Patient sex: M
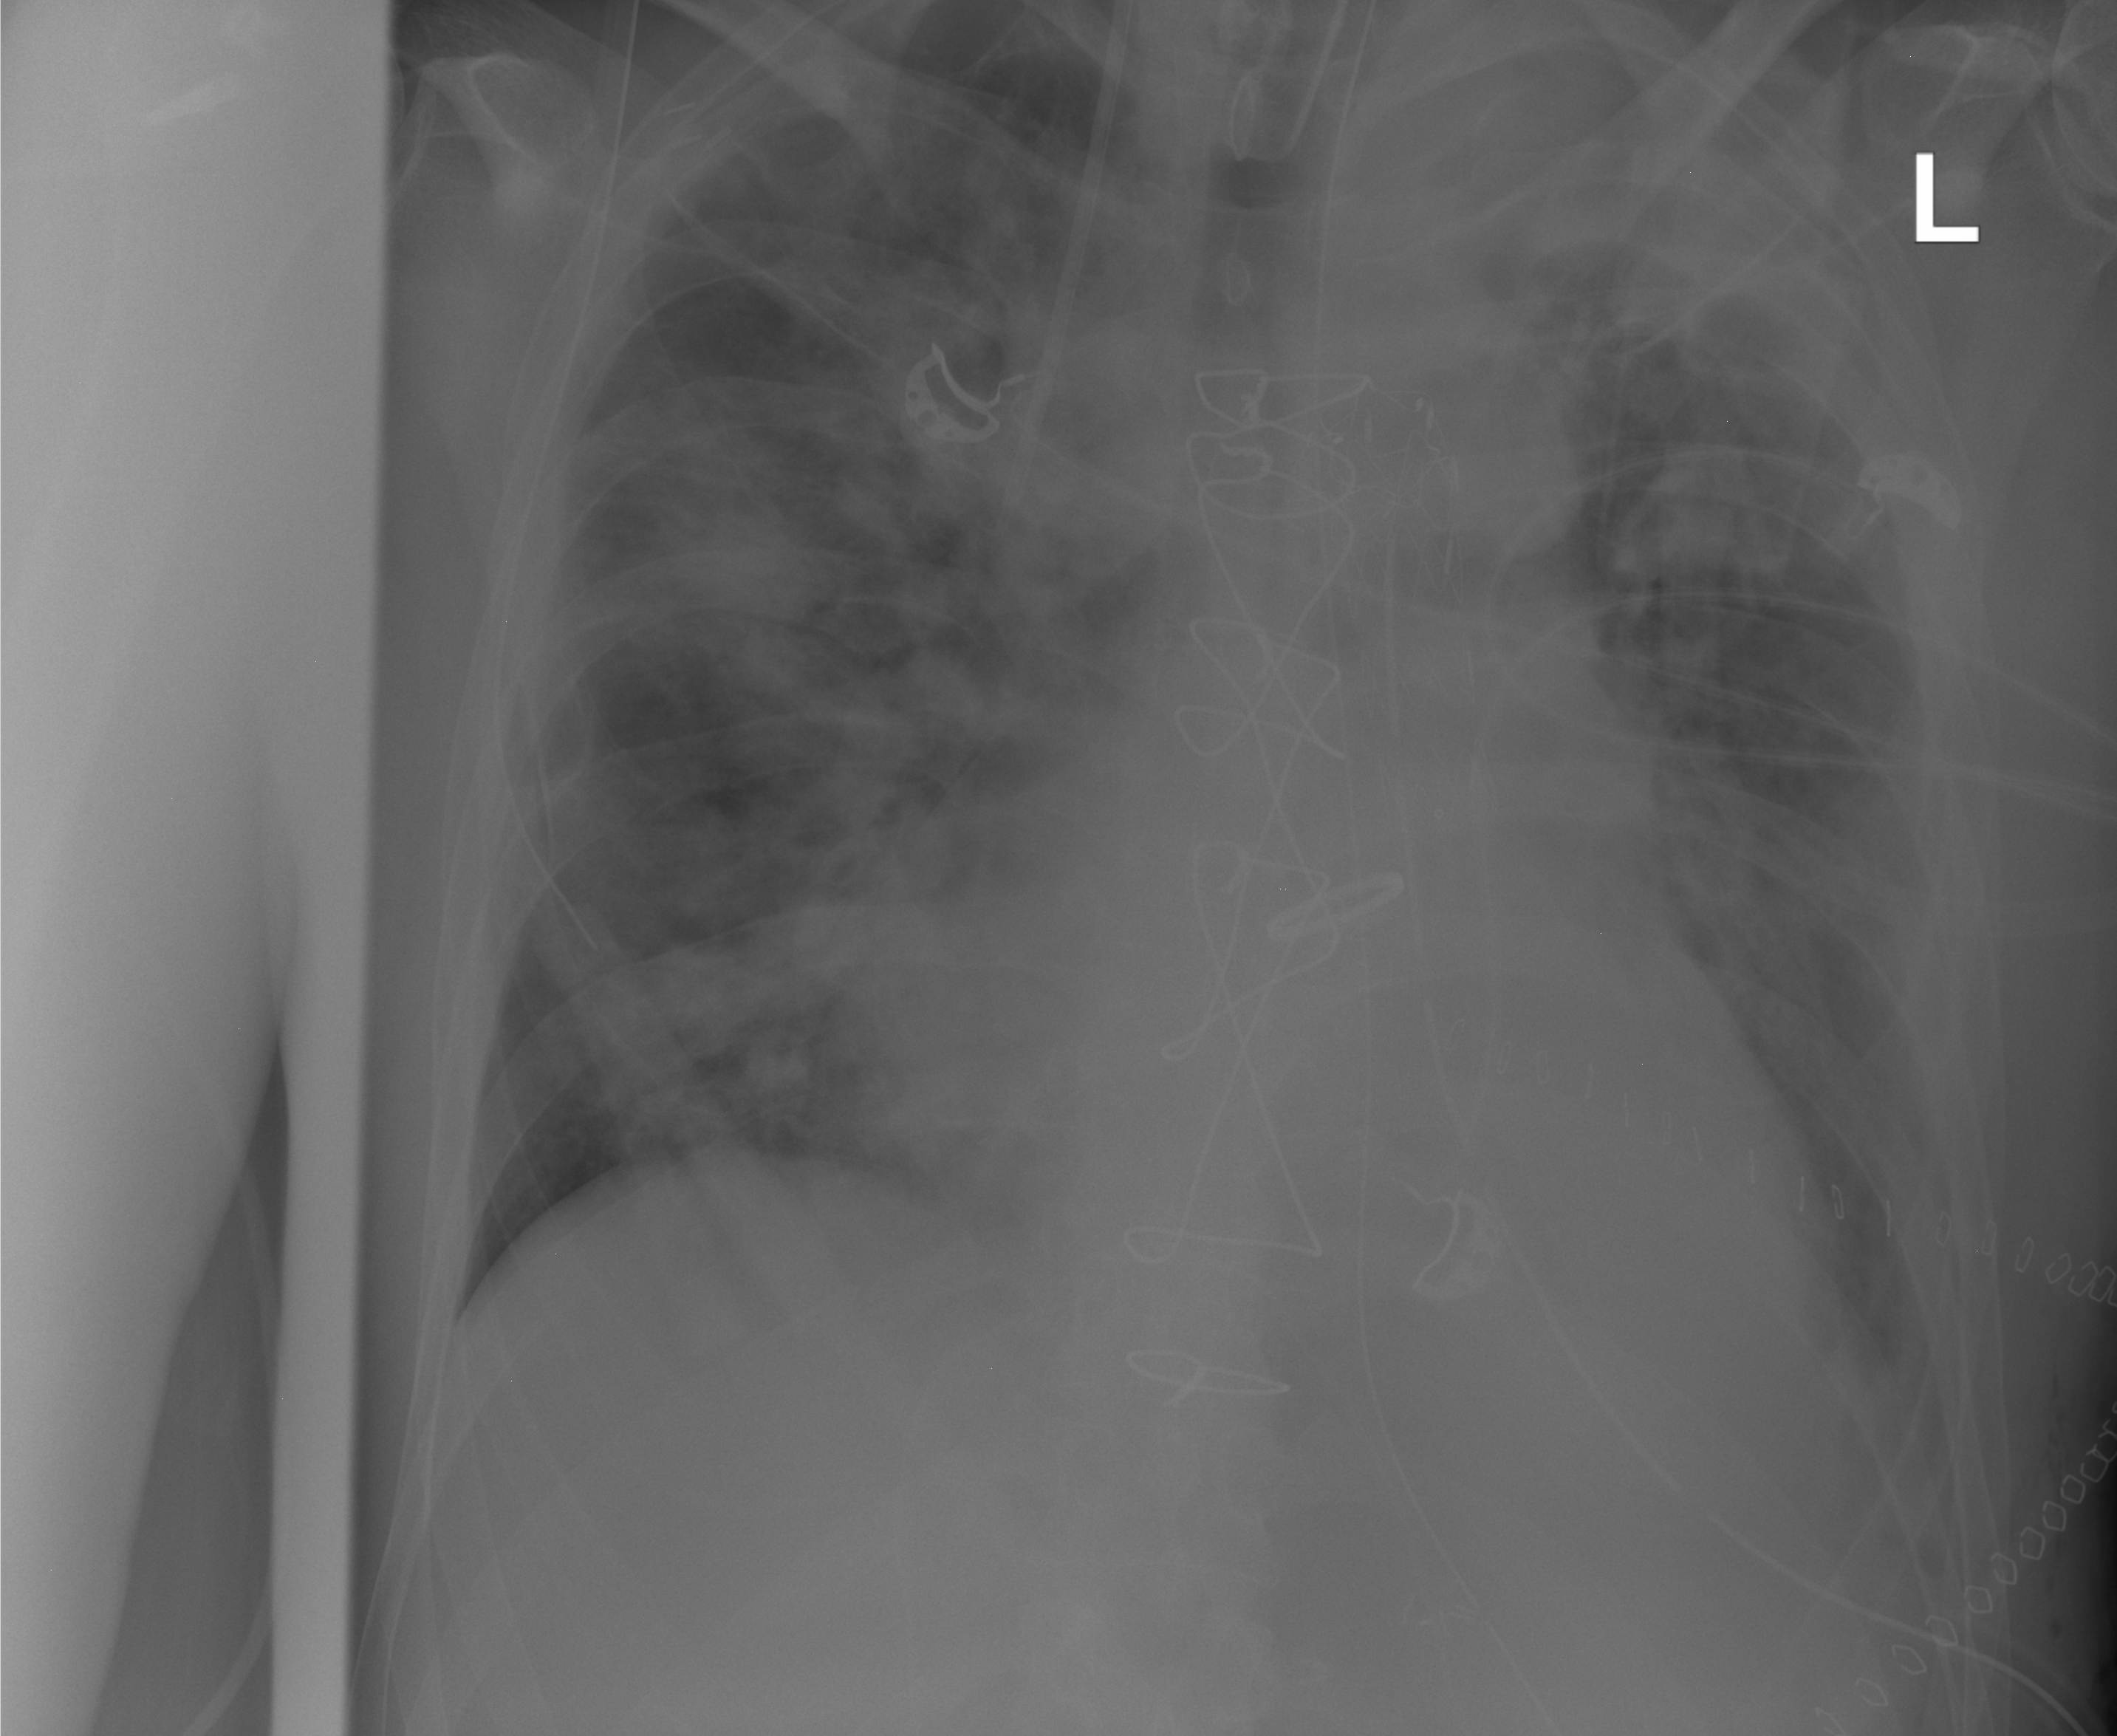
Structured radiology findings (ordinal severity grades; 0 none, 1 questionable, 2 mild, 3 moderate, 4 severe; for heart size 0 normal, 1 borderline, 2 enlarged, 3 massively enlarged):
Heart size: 2
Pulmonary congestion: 2
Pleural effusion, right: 0
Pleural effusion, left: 2
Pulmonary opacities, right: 3
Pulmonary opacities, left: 2
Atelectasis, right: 0
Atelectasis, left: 2